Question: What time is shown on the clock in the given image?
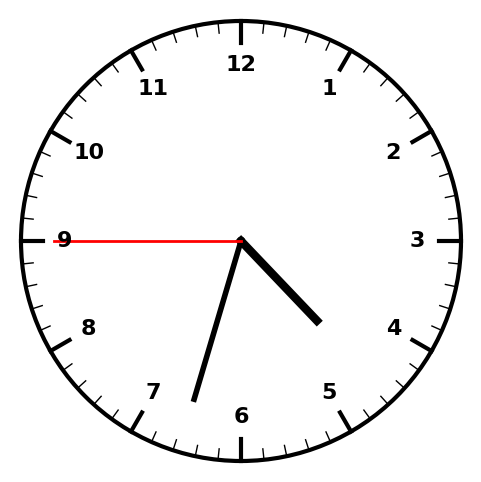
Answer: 04:32:45